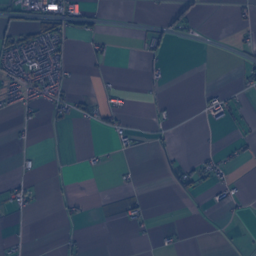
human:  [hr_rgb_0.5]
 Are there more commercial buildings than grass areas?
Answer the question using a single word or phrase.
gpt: no

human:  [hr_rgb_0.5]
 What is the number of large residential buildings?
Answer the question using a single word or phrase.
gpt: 2

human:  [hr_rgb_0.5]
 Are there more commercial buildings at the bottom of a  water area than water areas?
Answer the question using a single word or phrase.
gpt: no

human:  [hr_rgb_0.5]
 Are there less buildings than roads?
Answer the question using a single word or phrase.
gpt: no

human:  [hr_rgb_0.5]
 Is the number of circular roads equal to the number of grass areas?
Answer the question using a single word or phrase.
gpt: no

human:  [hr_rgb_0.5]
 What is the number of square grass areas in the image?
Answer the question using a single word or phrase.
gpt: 0

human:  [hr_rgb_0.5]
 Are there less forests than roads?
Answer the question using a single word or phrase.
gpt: yes

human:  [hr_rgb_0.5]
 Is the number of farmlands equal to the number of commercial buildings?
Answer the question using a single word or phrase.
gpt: no

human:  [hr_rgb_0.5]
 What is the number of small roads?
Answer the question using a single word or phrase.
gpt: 181

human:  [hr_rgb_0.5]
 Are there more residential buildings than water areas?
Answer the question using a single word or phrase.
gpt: yes

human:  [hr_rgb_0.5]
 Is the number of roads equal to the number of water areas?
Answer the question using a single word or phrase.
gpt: no

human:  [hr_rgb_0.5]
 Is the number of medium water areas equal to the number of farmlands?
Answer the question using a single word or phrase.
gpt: no

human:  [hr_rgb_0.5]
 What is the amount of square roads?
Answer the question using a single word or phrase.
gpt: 0

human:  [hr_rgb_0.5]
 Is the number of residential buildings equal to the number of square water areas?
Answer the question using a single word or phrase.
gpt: no

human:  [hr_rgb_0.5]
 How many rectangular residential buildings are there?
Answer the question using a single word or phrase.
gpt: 671

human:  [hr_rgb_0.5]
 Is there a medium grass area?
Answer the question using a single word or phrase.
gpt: yes

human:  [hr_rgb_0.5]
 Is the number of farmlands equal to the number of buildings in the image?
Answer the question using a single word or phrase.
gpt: no

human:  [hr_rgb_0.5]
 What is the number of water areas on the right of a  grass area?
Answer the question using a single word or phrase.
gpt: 33

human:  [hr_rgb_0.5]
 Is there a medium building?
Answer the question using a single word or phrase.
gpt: yes

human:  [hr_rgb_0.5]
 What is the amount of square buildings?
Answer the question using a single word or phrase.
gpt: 3

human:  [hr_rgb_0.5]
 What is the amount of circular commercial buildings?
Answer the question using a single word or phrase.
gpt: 0

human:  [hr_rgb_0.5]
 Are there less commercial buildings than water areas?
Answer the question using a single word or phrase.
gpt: yes

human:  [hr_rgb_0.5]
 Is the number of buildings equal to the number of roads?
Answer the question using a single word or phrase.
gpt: no

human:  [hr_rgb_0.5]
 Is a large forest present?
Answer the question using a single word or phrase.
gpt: yes

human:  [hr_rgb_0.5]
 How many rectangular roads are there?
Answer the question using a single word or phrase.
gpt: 0

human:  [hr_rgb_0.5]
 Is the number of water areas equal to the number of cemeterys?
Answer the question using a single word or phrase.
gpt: no

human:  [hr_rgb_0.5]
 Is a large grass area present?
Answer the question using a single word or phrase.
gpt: yes

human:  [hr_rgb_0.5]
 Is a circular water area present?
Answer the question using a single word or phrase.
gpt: yes

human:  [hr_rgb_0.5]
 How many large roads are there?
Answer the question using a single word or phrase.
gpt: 0

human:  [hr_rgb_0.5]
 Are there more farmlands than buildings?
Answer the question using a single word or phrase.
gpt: no

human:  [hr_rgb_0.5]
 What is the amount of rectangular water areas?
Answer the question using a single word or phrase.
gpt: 15

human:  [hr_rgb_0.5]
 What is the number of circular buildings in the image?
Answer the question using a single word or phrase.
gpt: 3

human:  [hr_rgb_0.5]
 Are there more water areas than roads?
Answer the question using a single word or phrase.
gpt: no

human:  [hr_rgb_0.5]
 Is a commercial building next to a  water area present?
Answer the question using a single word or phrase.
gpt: yes

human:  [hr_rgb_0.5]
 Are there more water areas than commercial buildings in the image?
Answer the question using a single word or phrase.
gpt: yes

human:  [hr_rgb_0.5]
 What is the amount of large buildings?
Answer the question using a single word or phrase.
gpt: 3